Field crop: maize
Growth stage: 1
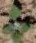
Species: chenopodium